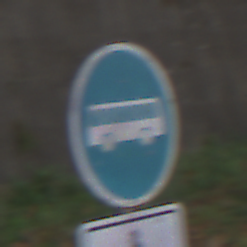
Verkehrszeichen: Busssonderstreifen
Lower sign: EinspurigeFahrzeugeFrei3
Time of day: MorningAfternoon
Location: Outdoor (Suburban)
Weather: PartlyCloudy
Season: NotSpecified
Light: Natural